Group 1:
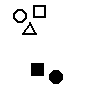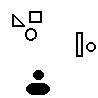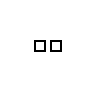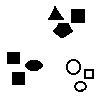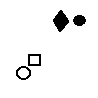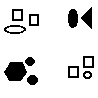
Group 2:
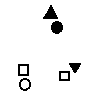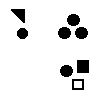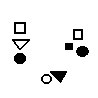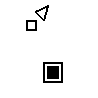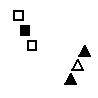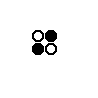
Rule separating the two groups: All clusters are made of objects of the same texture vs. not all clusters are made of objects of the same texture.
Concepts: all, cluster, color, feature_cluster, filled, outlined_filled, same, same_feature, texture
Author: Harry E. Foundalis